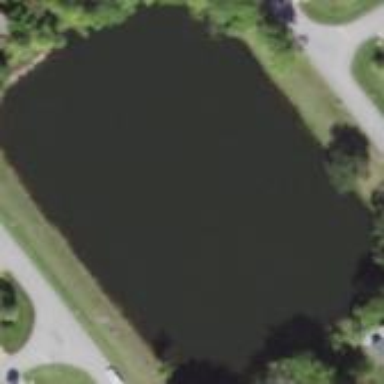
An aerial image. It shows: Serene pond surrounded by nature.